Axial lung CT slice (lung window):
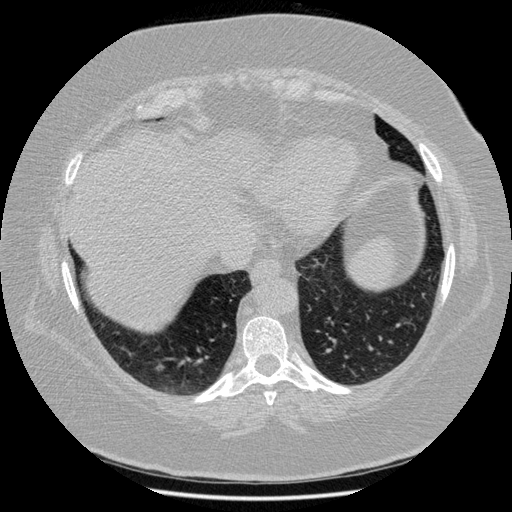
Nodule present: no